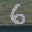
Label: 6